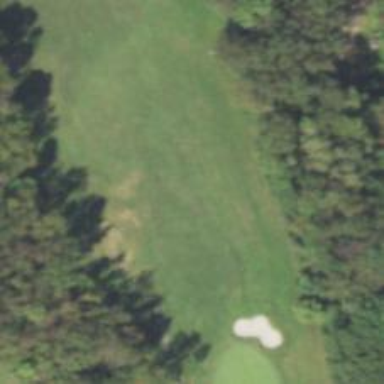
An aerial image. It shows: View of golf hole.